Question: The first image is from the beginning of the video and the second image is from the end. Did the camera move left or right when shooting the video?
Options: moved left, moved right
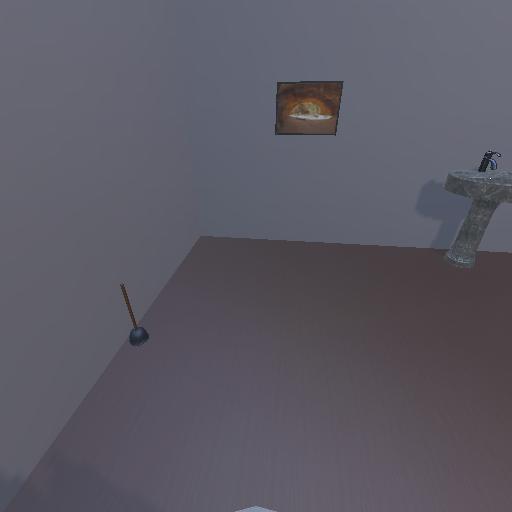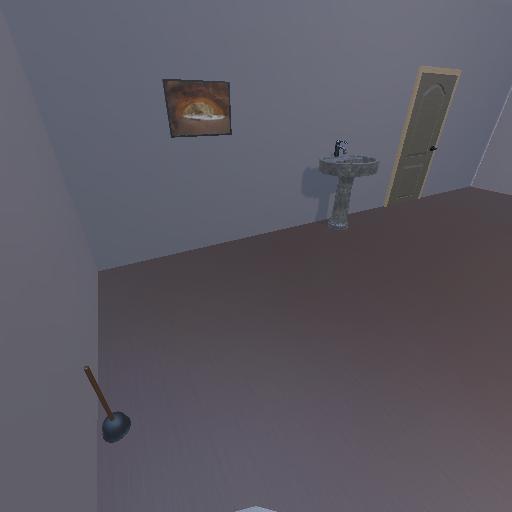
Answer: moved left